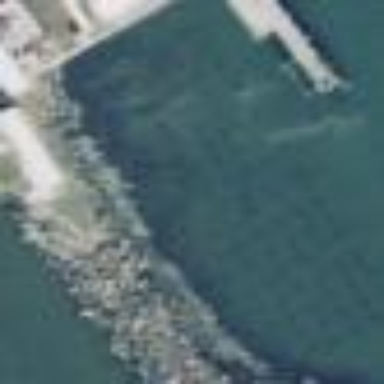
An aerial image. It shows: Reef composed of pilings.